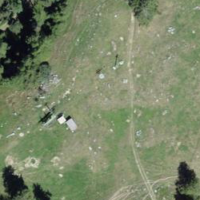
EUNIS habitat code: 26
Species observed at this site:
Chamaenerion angustifolium
Leucanthemum vulgare
Gentianella campestris
Phyteuma orbiculare